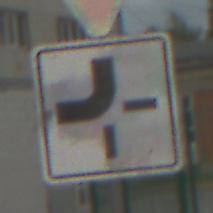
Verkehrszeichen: VerlaufVorfahrtsstrasse2
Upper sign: VorfahrtGewaehren
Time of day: MorningAfternoon
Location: Outdoor (Suburban)
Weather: PartlyCloudy
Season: NotSpecified
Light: Natural